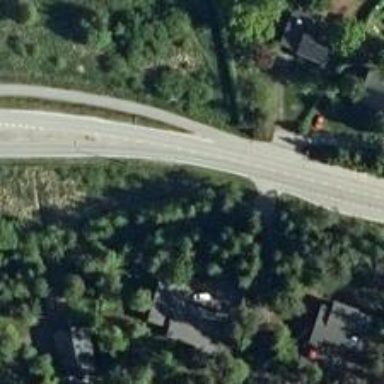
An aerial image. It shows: Asphalt cycleway.